Question: Having colorized source code (by GeSHi or tool like <URL> like this:
'''
<pre style='color:#000000;background:#ffffff;'>
<ol>
<li><a href="#1"><span style='color:#004a43; '>#</span><span style='color:#004a43; '>include </span><span style='color:#800000; '>&lt;</span><span style='color:#40015a; '>iostream</span><span style='color:#800000; '>></span></a></li>
<li> </li>
<li><span style='color:#800000; font-weight:bold; '>using</span> <span style='color:#800000; font-weight:bold; '>namespace</span> <span style='color:#666616; '>std</span><span style='color:#800080; '>;</span></li></li>
<li> </li>
<li><span style='color:#800000; font-weight:bold; '>int</span> <span style='color:#400000; '>main</span><span style='color:#808030; '>(</span><span style='color:#808030; '>)</span> <span style='color:#800080; '>{</span></li>
<li> </li>
<li> <span style='color:#800000; font-weight:bold; '>int</span> intNum <span style='color:#808030; '>=</span> <span style='color:#008c00; '>0</span><span style='color:#800080; '>;</span></li>
<li> </li>
<li> <span style='color:#603000; '>cin</span> <span style='color:#808030; '>></span><span style='color:#808030; '>></span> intNum<span style='color:#800080; '>;</span></li>
<li> <span style='color:#800000; font-weight:bold; '>while</span> <span style='color:#808030; '>(</span>intNum <span style='color:#808030; '>!</span><span style='color:#808030; '>=</span> <span style='color:#008c00; '>42</span><span style='color:#808030; '>)</span> <span style='color:#800080; '>{</span></li>
<li> <span style='color:#603000; '>cout</span> <span style='color:#808030; '>&lt;</span><span style='color:#808030; '>&lt;</span> intNum <span style='color:#808030; '>&lt;</span><span style='color:#808030; '>&lt;</span> <span style='color:#800000; '>"</span><span style='color:#0f69ff; '>
</span><span style='color:#800000; '>"</span><span style='color:#800080; '>;</span></li>
<li> <span style='color:#603000; '>cin</span> <span style='color:#808030; '>></span><span style='color:#808030; '>></span> intNum<span style='color:#800080; '>;</span></li>
<li> <span style='color:#800080; '>}</span></li>
<li> </li>
<li> <span style='color:#800000; font-weight:bold; '>return</span> <span style='color:#008c00; '>0</span><span style='color:#800080; '>;</span></li>
<li> </li>
<li><span style='color:#800080; '>}</span></li>
</ol>
</pre>
'''
screenshot:

I want to create mechanism which will colorize clicked by user line. I know that I need to change background-color of specific li element. I wondering how can I achieve that.
Is this will be ok, to add to each line:
'<li''id='id1'''>''<a href="javascript:color('1')">...</a>''</li>'
'<li''id='id2'''>''<a href="javascript:color('2')">...</a>''</li>'
- -
One more requirement: after all, I need to pass information about which line was clicked, to URL. I want to do that without reloading a webpage, so I want to add something like #NUMBER_OF_CLICKED_LINE
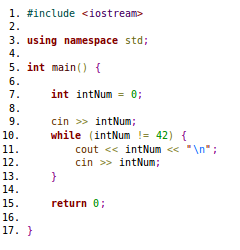
Answer: One approach to simply highlight the list elements is to use:
'''
var ol = document.getElementsByTagName('ol')[0];
var lis = ol.getElementsByTagName('li');
var highlight = '#ffa';
for (i=0;i<lis.length;i++){
lis[i].onclick = function(){
this.style.backgroundColor = highlight;
};
}
'''
<URL>.
With regards to the need for the clicked-line to be appended to the URL as a hash (something which can't be easily demonstrated by JS Fiddle):
'''
var ol = document.getElementsByTagName('ol')[0];
var lis = ol.getElementsByTagName('li');
var highlight = '#ffa';
for (i=0;i<lis.length;i++){
lis[i].setAttribute('data-Index',i);
lis[i].onclick = function(){
this.style.backgroundColor = highlight;
document.location.hash = 'line=' + this.getAttribute('data-index');
};
}
'''
<URL>.